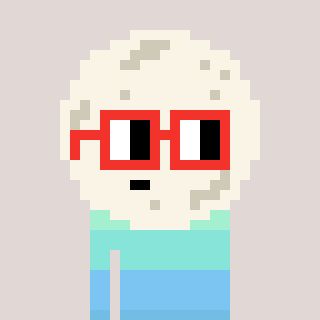
a pixel art character with square red glasses, a moon-shaped head and a blue-colored body on a warm background